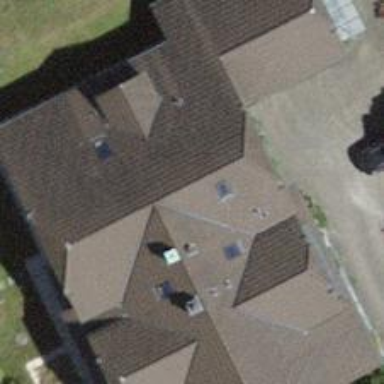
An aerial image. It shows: Veterinary facility.